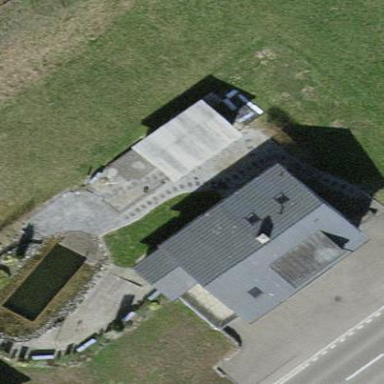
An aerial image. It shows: Detached building.